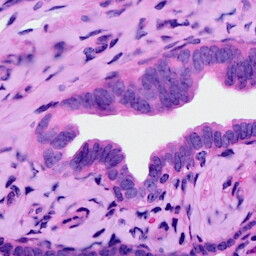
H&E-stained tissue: Ovarian